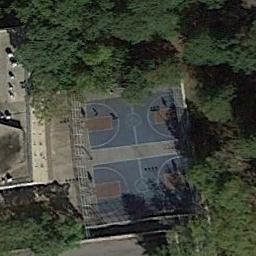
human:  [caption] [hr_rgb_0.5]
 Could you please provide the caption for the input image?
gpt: The basketball courts are surrounded by the trees and buildings .

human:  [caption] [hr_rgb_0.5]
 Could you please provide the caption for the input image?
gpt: There are two basketball courts surrounded by many trees .

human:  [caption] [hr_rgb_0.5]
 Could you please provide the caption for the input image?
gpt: There is a gray basketball court on the left .

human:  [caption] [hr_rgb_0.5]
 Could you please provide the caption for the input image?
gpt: Two basketball courts surrounded by some trees .

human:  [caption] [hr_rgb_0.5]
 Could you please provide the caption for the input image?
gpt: Many trees are near the basketball courts .